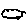
Label: cloud